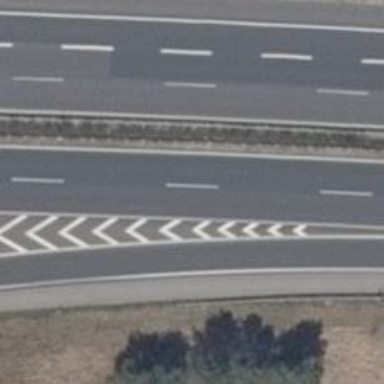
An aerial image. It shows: View of motorway.